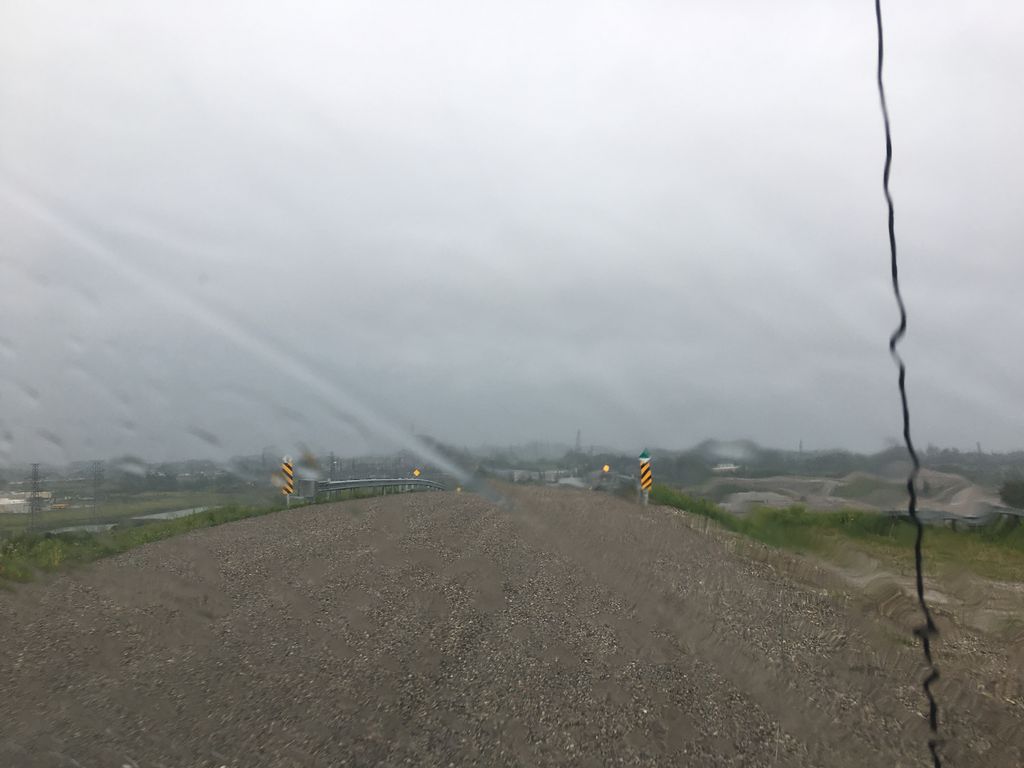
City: kitchener-waterloo